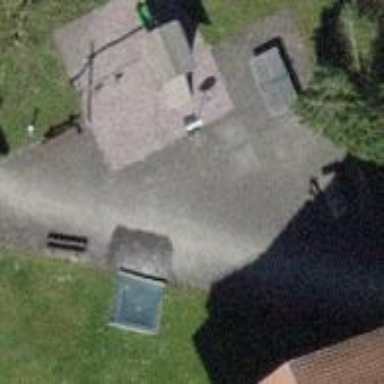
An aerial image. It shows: Playground area for leisure activities on the land.